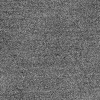
Atmospheric dust classification: dusty